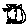
Label: cat